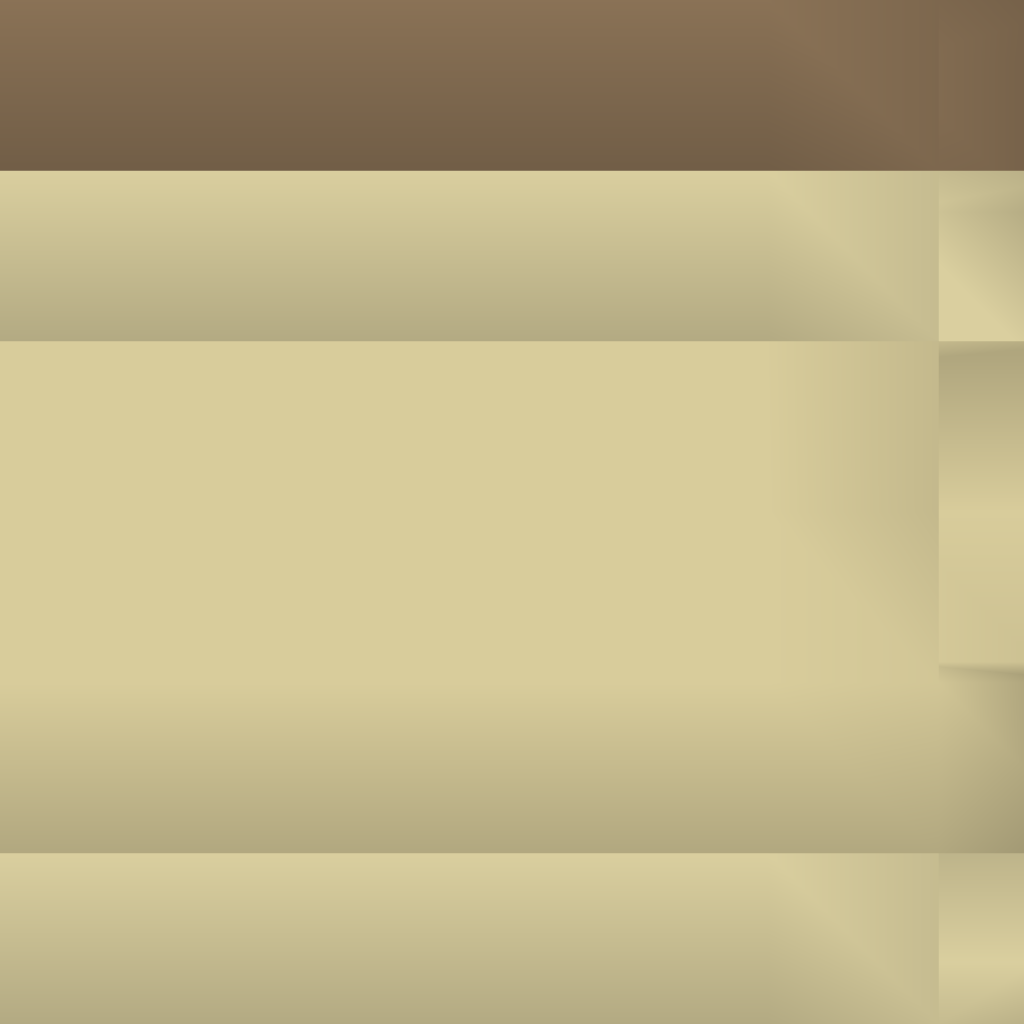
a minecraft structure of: Small Arabian House